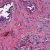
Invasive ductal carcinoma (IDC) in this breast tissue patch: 1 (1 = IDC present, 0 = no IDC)